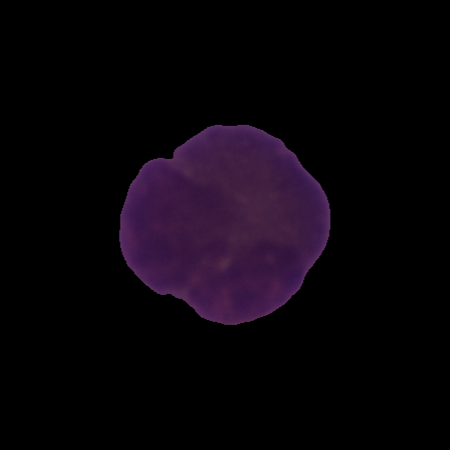
Label: healthy